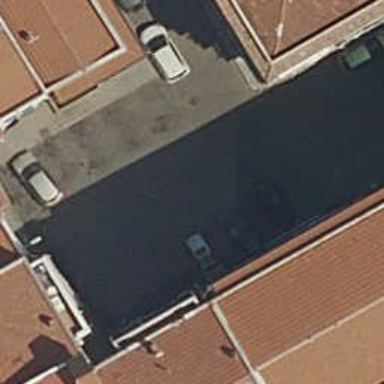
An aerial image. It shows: Alleyway designated as service road.